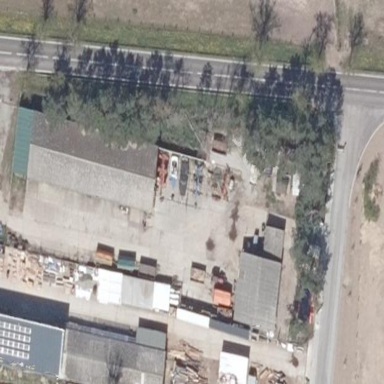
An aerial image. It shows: Farmyard area.